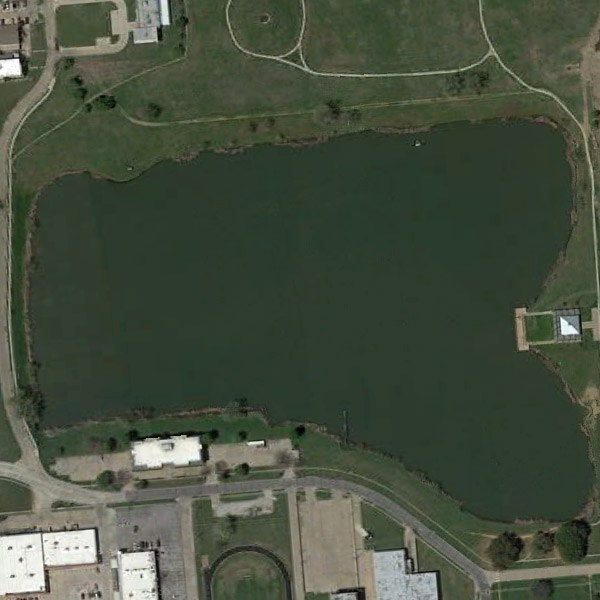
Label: Pond